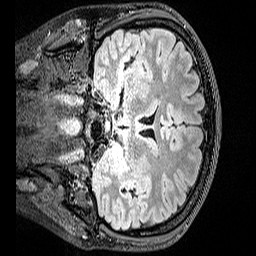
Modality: FLAIR
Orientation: coronal
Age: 19
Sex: female
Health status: healthy
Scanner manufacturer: siemens
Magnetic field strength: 3 T
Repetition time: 5 s
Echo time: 0.388 s